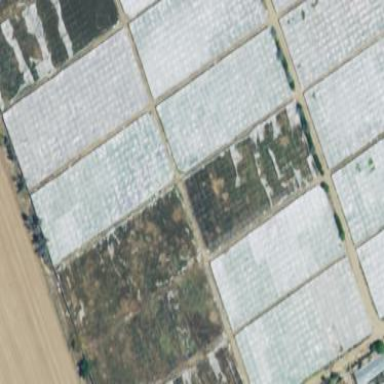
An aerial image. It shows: Greenhouse.